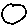
Label: moon